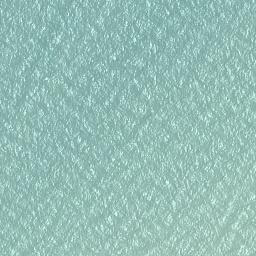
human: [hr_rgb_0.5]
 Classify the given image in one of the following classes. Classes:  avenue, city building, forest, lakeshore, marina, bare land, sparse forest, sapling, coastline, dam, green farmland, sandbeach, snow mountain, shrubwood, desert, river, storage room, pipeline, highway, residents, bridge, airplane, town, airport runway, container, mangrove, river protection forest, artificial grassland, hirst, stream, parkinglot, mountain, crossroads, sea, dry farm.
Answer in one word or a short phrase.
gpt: sea